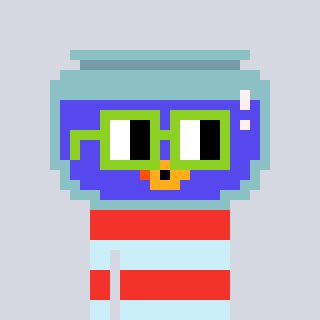
a pixel art character with square light green glasses, a goldfish-shaped head and a cold-colored body on a cool background